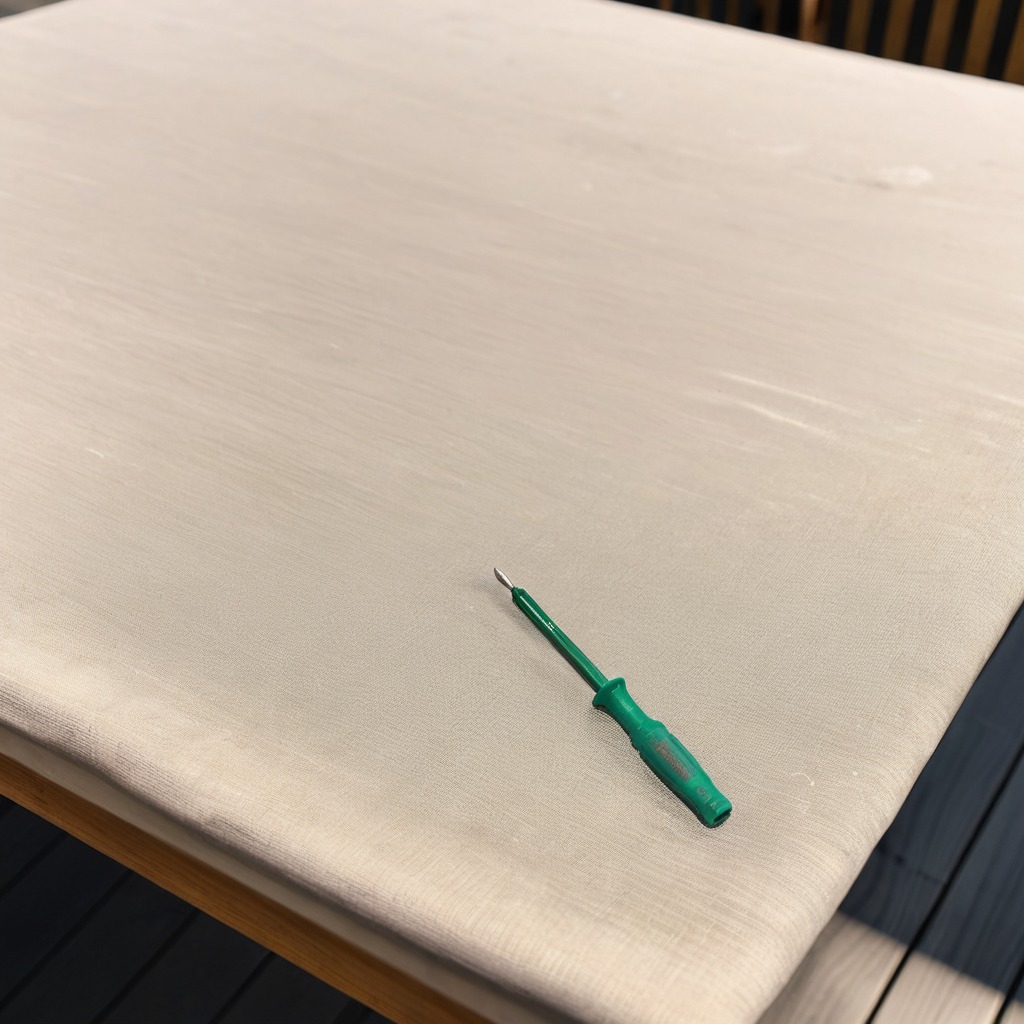
A screwdriver lies on the wooden table.